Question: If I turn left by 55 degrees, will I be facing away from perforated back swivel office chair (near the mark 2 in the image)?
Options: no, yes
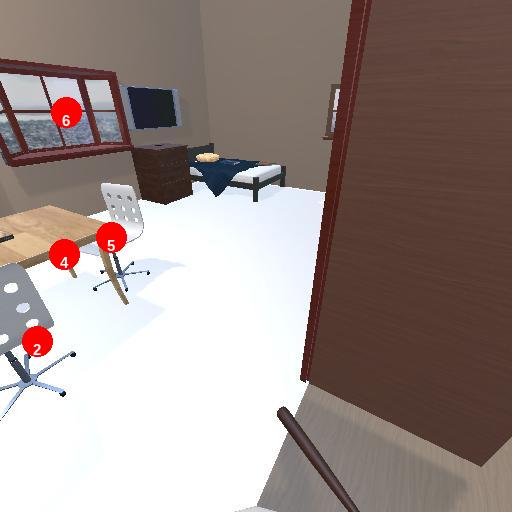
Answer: no